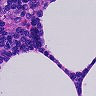
Metastatic tissue present: no